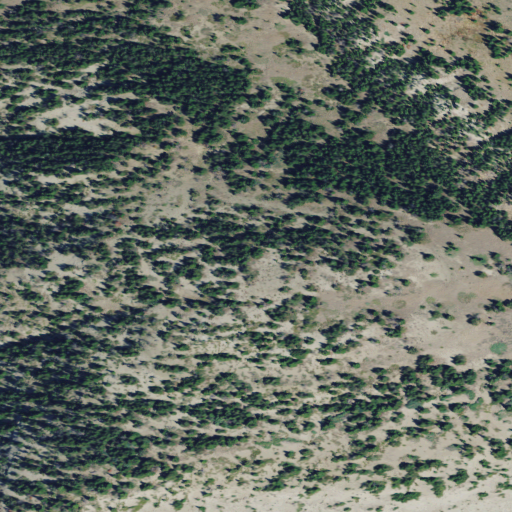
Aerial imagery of mountain in Montana named Pine Butte containing shrub, evergreen forest, and barren land